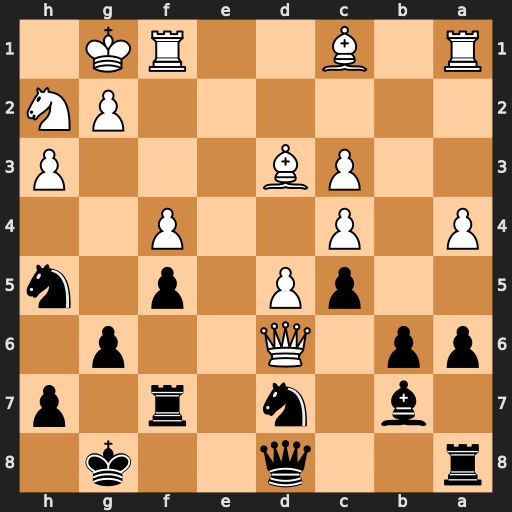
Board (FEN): r2q2k1/1b1n1r1p/pp1Q2p1/2pP1p1n/P1P2P2/2PB3P/6PN/R1B2RK1
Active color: b
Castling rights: -
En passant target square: -
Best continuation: Rf6 Qe5 Nxe5